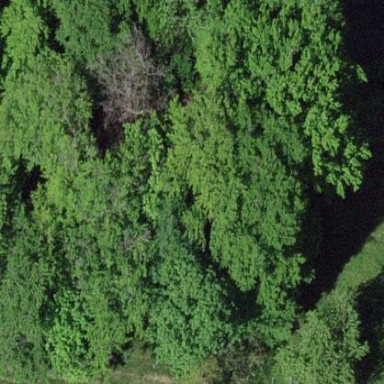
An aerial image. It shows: Forest area.